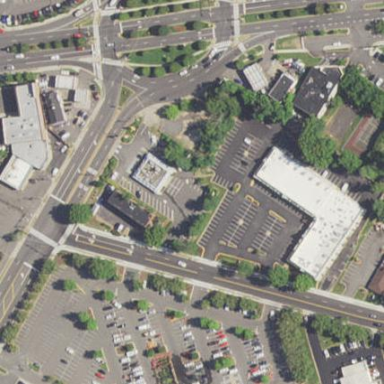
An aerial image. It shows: Retail area.